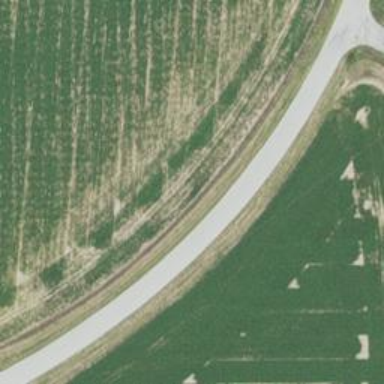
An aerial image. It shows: Tertiary road.